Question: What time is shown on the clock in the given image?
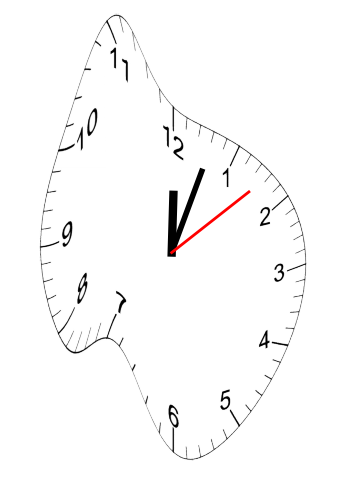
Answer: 12:03:08